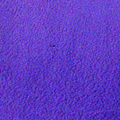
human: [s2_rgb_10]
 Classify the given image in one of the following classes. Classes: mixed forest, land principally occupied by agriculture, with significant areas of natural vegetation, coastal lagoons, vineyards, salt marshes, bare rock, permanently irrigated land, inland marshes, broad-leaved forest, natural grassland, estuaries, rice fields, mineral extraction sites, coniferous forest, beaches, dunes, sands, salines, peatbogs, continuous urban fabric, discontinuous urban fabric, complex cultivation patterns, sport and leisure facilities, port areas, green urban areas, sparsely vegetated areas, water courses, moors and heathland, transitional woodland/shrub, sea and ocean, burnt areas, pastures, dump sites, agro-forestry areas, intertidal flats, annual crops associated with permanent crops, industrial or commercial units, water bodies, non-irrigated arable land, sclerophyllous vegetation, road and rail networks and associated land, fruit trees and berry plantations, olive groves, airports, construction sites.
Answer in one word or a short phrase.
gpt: water bodies